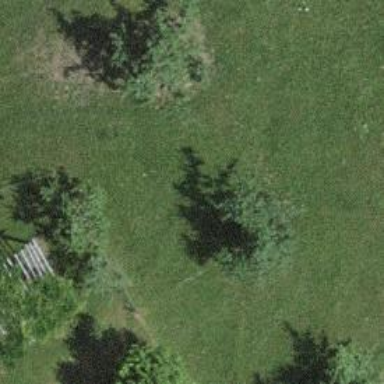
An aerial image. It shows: Single tag "natural: tree."